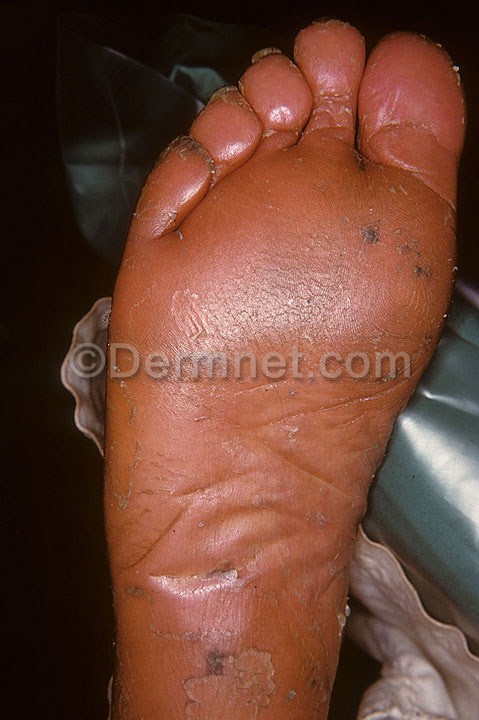
Disease: Psoriasis pictures Lichen Planus and related diseases